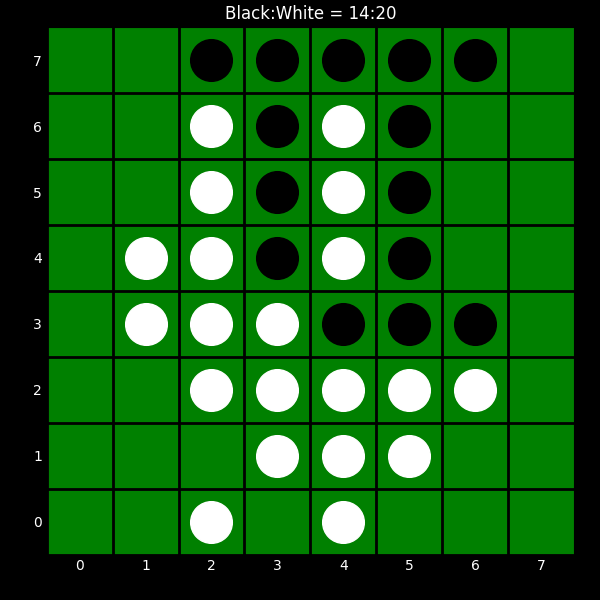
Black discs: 14
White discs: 20